Field crop: tomato
Growth stage: 1
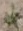
Species: solanum